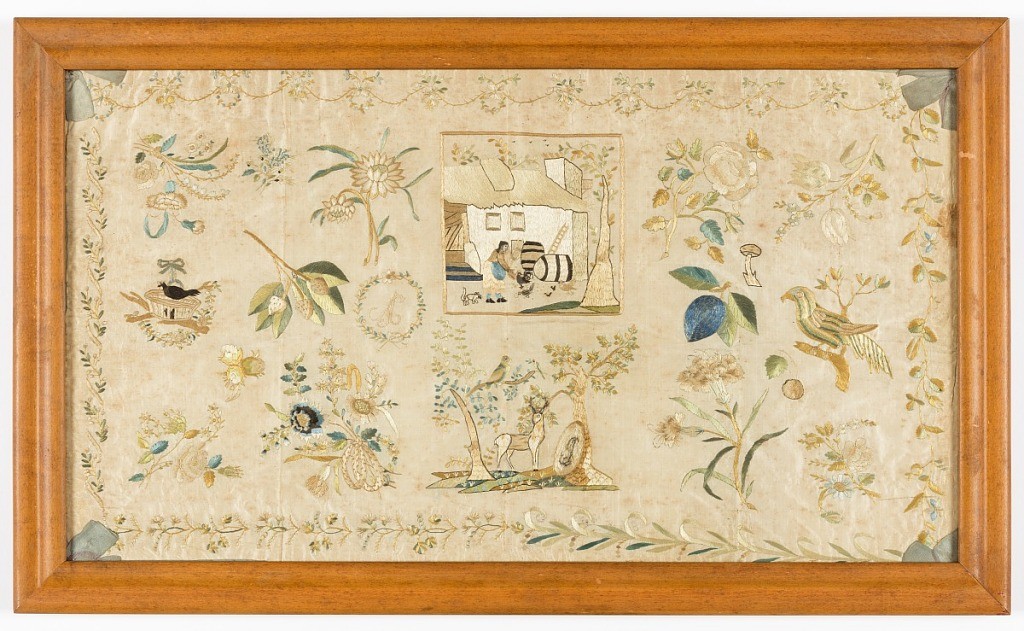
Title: Sampler
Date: ca. 1810
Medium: silk Technique: embroidered on plain weave
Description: Spot motifs surrounding a central pictorial panel with a woman feeding chickens in the farmyard.